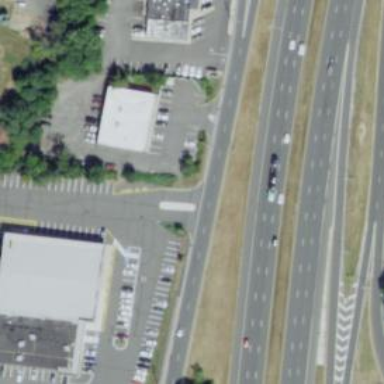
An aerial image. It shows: Trunk link highway.